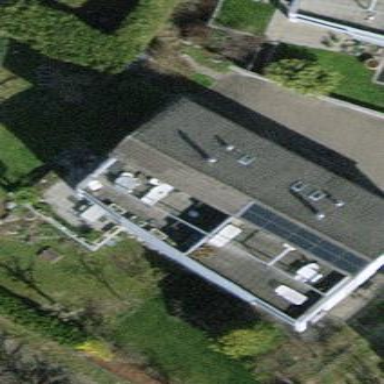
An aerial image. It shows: Terrace building.